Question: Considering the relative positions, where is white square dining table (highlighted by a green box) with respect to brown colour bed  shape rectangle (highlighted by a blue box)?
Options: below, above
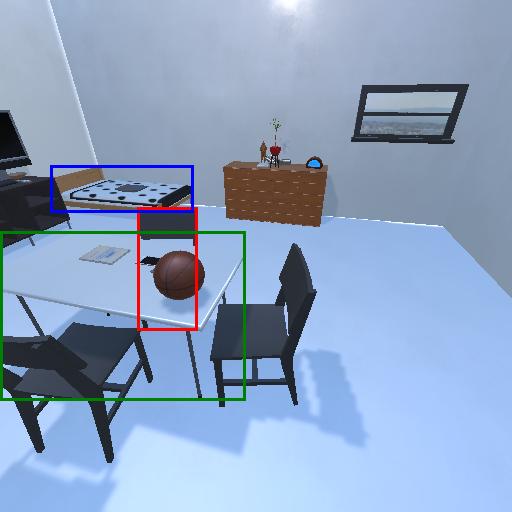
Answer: below